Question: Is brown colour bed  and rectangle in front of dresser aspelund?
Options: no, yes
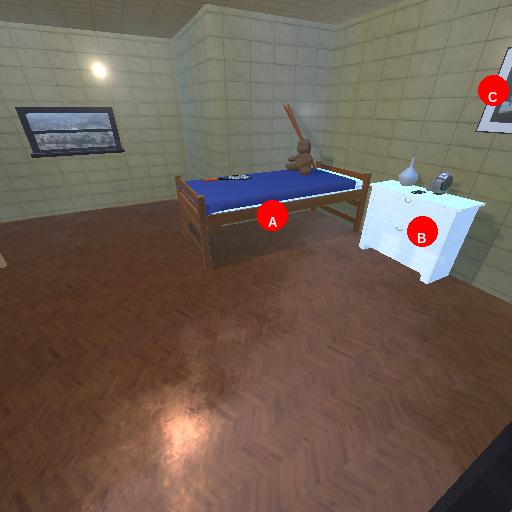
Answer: no